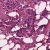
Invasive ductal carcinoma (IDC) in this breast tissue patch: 1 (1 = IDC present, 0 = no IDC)